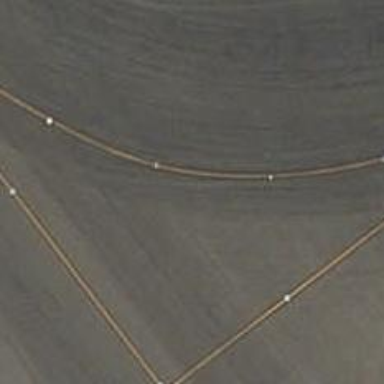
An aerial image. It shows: Image of taxiway at airport.